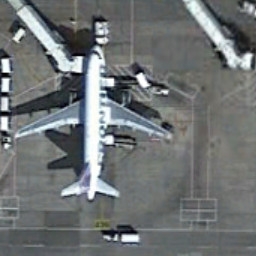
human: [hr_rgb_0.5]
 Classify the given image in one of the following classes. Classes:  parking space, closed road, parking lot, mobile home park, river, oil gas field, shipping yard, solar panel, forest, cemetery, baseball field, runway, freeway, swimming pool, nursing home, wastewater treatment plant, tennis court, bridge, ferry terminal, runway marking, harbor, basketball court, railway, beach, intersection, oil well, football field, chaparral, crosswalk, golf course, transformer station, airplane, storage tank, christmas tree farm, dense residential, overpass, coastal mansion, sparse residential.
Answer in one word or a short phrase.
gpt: airplane